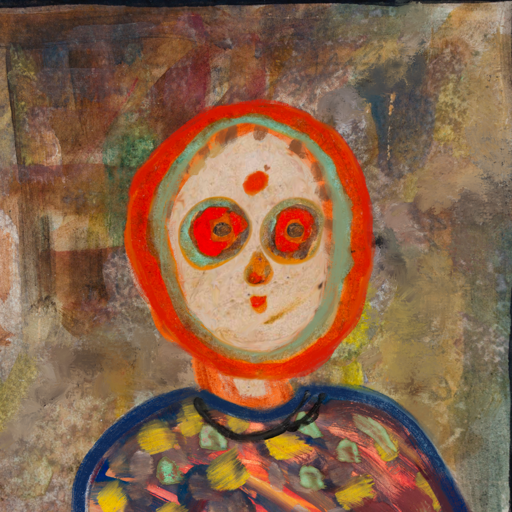
Background: Mosgoul, Head And Neck Front: Rupkatha, Face Front: Sisters, Bust: Mother_And_Son_Mother, Hair Front: Sisters, Head Accessory: Blank, Second Necklace: Blank, Necklace: Orphan, Baby: Blank